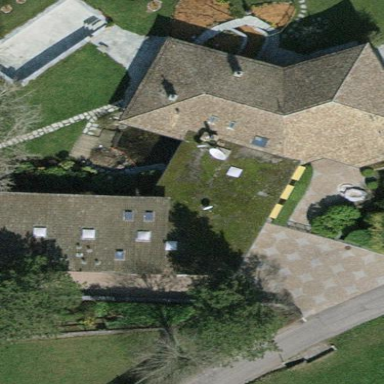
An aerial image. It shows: Detached building with hipped roof shape.